Question: Calculate the area of the minimum circumscribed circle of all polygons in the graph, and keep the result as an integer
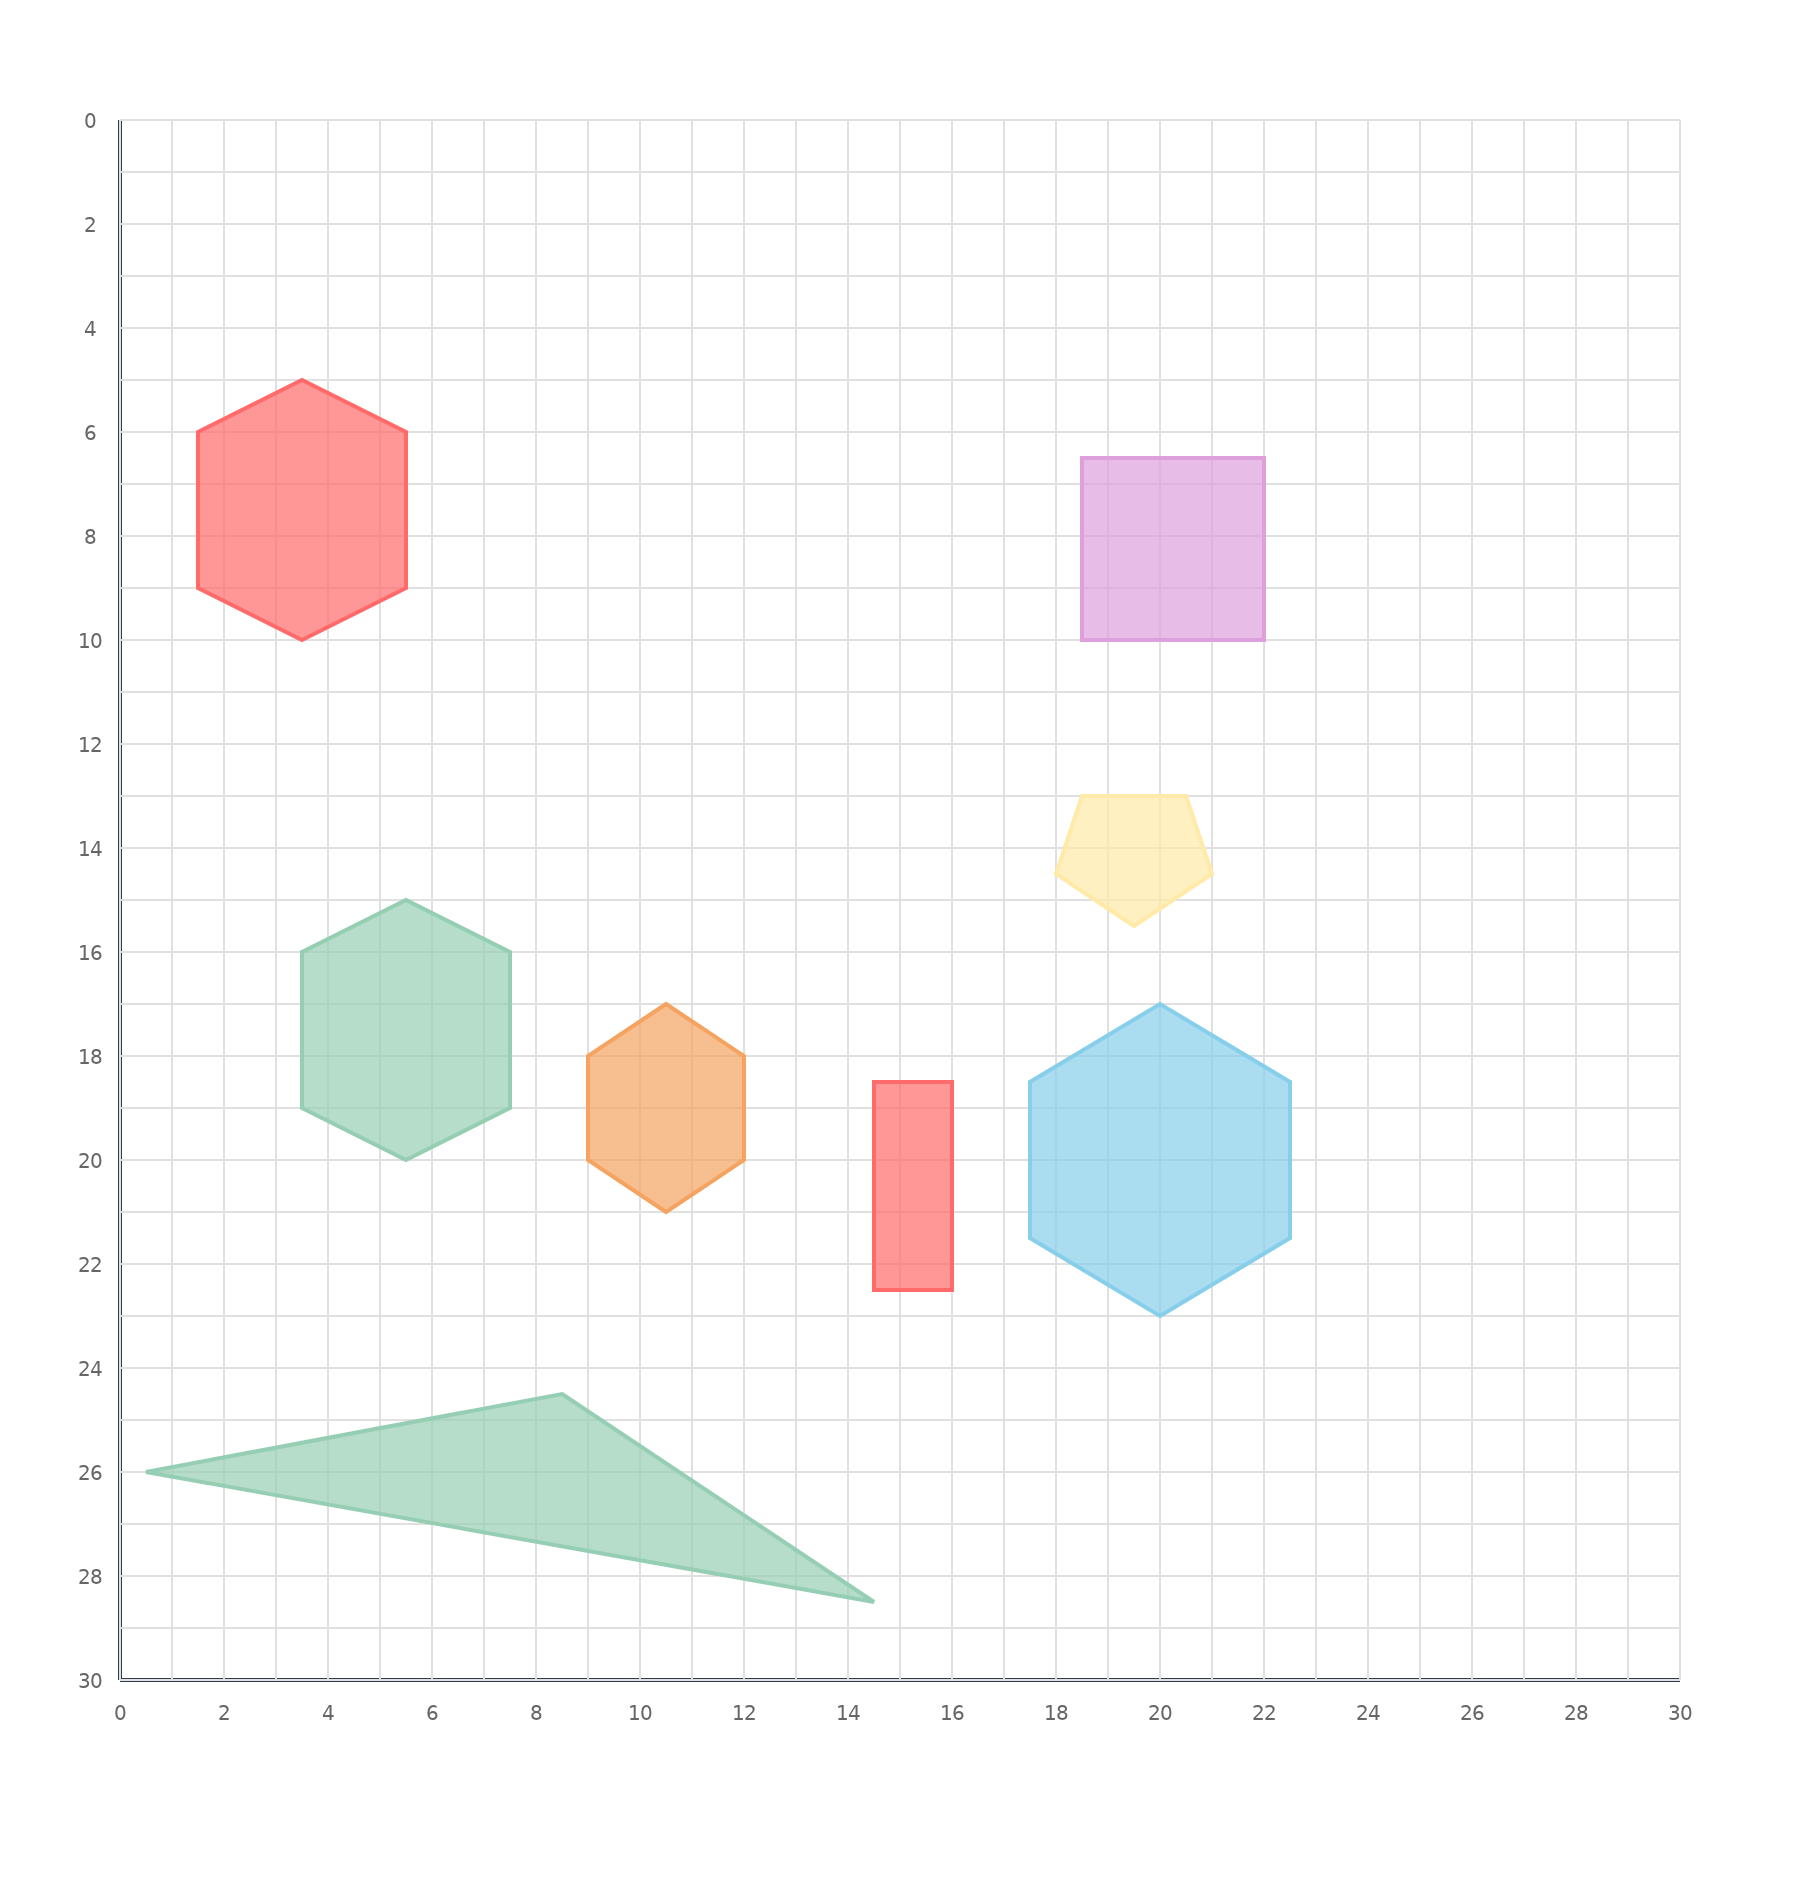
Answer: 662